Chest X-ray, AP view. Patient: 60 years old, sex M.
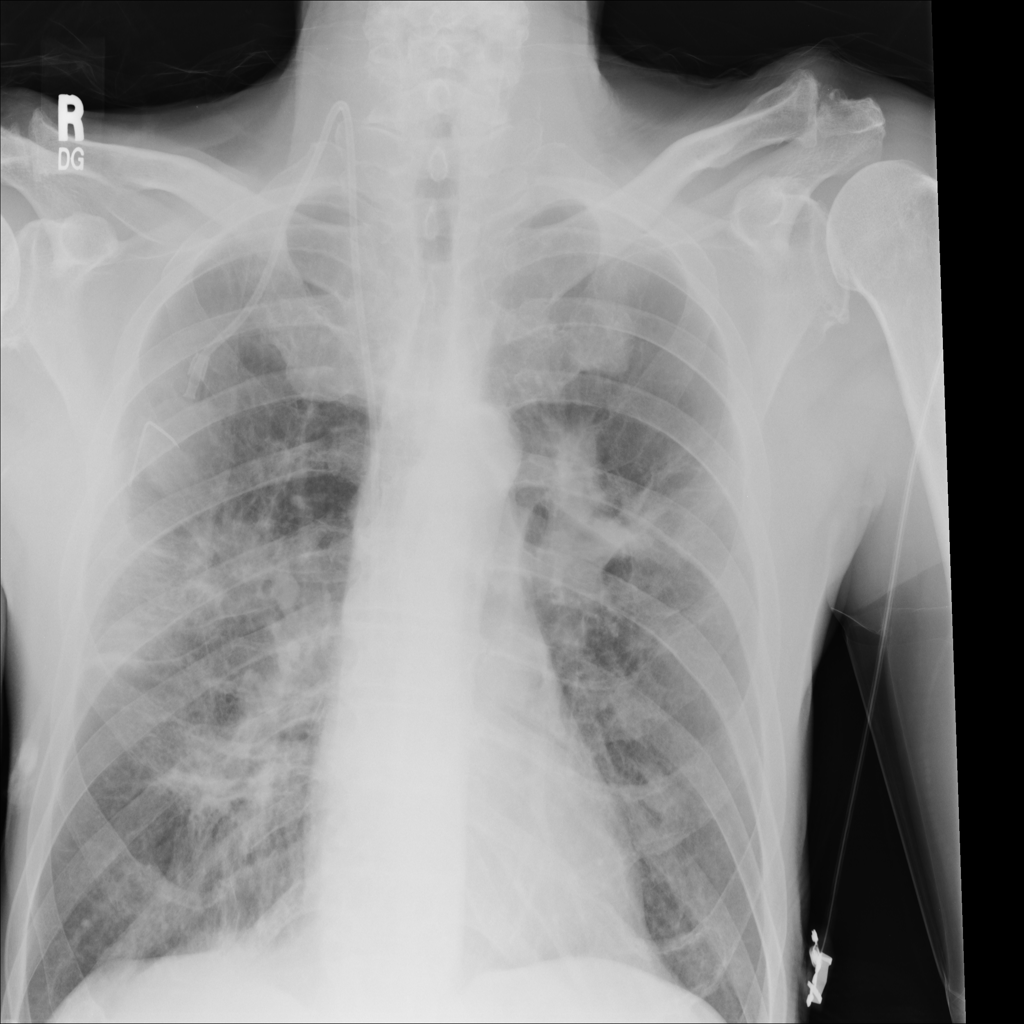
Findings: No Finding